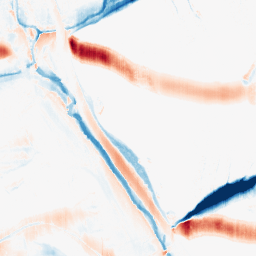
Category: morphological
Decomposition family: morphological_ellipse
Decomposition parameters: operation: average
width: 30
height: 5
Upsampling method: bicubic
Upsampling parameters: scale: 8
Upsampling scale: 8